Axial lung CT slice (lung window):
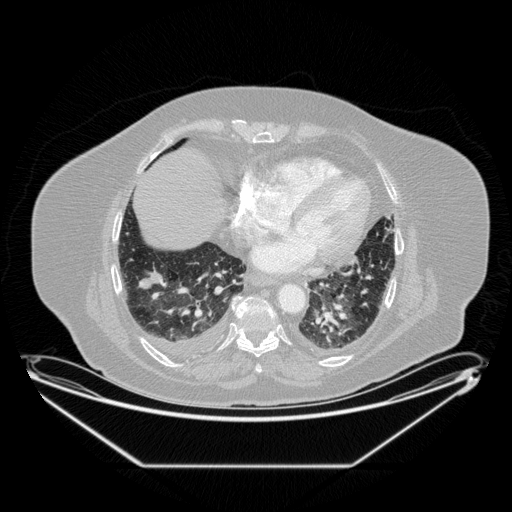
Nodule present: yes
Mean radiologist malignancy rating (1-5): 4.25